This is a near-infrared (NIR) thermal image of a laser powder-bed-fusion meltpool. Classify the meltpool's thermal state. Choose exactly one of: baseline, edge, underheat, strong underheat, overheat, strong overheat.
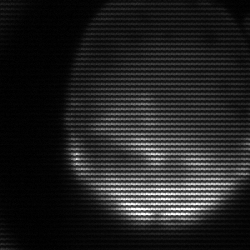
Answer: edge